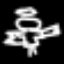
Label: angel